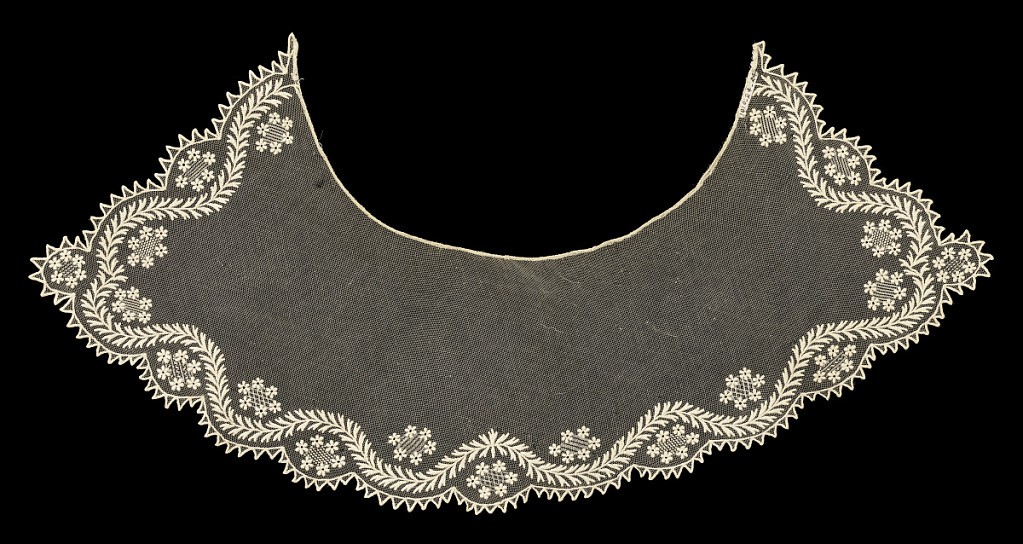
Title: Collar
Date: ca. 1840
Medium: cotton Technique: needlework on net
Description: Round net collar with an scalloped border edged with triangular tabs. Leafy vine runs along three sides with oval groups of flowerheads in the interstices.